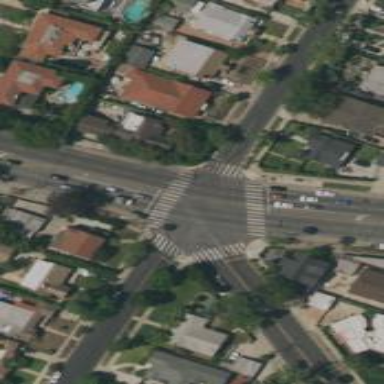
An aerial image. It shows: Crossing road.